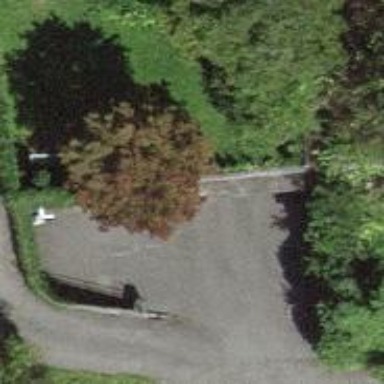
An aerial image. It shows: Parking entrance.